【题型】填空题　【知识点】平面几何　【难度】easy
如图.在 $\triangle ABC$ 中，

$\angle ACB = 90^\circ$，$AC=BC$，$P$ 为三角形内部一点，其 $PC=3$，$PA=5, PB=7$.则 $\triangle APB$ 的面积为\underline{\qquad\qquad}.

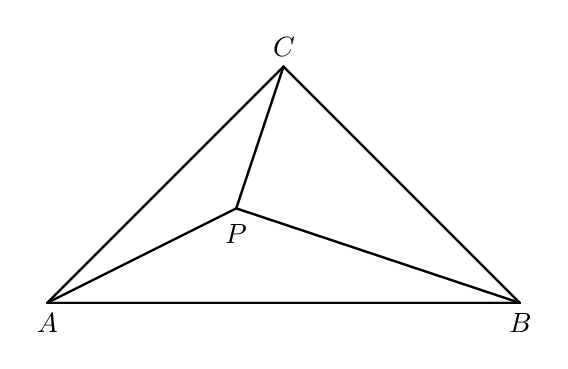
【解答】
【答案】 14

【分析】 过 $P$ 作 $AC$ 与 $BC$ 的垂线，得到矩形 $CDPE$，设矩形 $CDPE$ 的长与宽，以及等腰 $\text{Rt}\triangle ABC$ 的直角边，根据 $PC=3$，$PA=5, PB=7$，利用勾股定理构造方程，整理化简，然后利用面积差，整体代入求解 $\triangle APB$ 的面积.

【详解】 过 $P$ 作 $PD \perp AC$ 于 $D$，$PE \perp BC$ 于 $E$，

则四边形 $CDPE$ 是矩形，设 $PD=x, PE=y, AC=BC=a$，

所以 $CD=PE=y$，$CE=PD=x$，

因为 $PC=3$，$PA=5, PB=7$ 根据勾股定理可得，

$\begin{cases} x^2+y^2=9 \\ x^2+(a-y)^2=25 \\ y^2+(a-x)^2=49 \end{cases}$，所以 $\begin{cases} a^2-2ay=16 \\ a^2-2ax=40 \end{cases}$，所以 $a^2-ay-ax=28$，

所以 $S_{\triangle APB} = S_{\triangle ABC} - S_{\triangle APC} - S_{\triangle BCP} = \frac{1}{2}a^2 - \frac{1}{2}ax - \frac{1}{2}ay = \frac{1}{2}(a^2-ax-ay) = 14$.

故答案为：14.
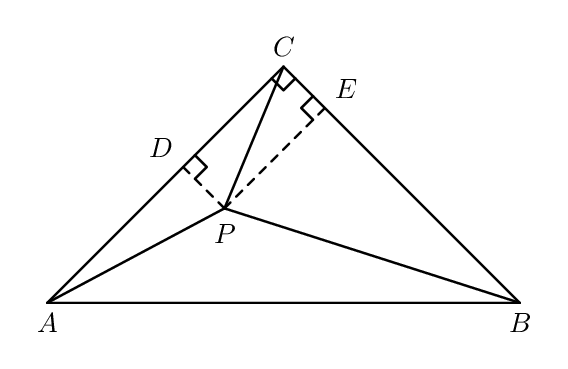